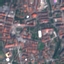
Land use / land cover class: Residential